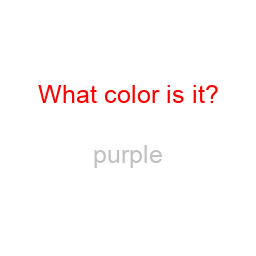
Color: silver
Color name shown: purple
Background color: white
Question text color: red